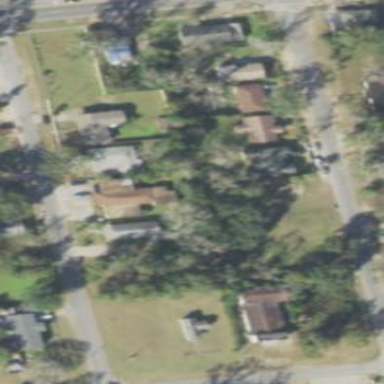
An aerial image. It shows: This residential area consists of single-family homes.